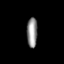
Tissue: lung
Cell type: Epithelial cells
Senescence score: 0.2099
Nuclear area (px): 314
Mean DAPI intensity: 144.025